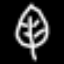
Label: leaf